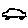
Label: car